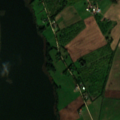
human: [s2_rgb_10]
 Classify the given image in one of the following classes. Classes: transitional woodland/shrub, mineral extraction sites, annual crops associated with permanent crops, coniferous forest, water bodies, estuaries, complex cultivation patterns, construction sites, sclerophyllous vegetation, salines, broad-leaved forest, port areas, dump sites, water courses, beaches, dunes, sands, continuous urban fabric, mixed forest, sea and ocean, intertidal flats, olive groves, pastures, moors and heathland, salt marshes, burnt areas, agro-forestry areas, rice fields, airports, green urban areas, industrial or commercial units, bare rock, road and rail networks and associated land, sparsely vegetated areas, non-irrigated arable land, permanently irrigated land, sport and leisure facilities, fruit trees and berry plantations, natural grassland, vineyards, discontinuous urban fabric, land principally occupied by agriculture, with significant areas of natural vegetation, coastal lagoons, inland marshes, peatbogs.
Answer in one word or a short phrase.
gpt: non-irrigated arable land, fruit trees and berry plantations, complex cultivation patterns, water bodies